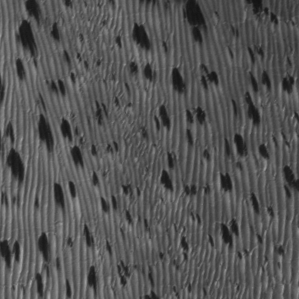
Label: frost